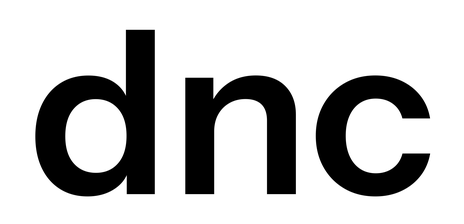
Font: InstrumentSans_SemiBold